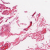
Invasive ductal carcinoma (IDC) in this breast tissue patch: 0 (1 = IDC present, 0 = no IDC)